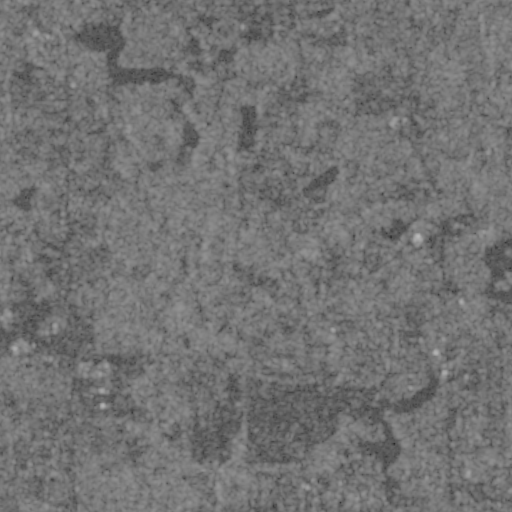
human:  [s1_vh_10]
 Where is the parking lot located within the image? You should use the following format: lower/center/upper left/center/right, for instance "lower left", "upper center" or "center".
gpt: The parking lot is located in the lower right of the image.
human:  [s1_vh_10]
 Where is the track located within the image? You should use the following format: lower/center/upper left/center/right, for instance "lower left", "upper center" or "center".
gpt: The track is located in the lower left of the image.
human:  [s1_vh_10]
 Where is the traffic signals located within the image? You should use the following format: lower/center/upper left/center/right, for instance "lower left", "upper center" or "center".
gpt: The traffic signals is located in the lower right of the image.
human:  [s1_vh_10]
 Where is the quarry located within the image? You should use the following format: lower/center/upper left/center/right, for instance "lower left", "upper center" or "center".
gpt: There is no quarry in the image.

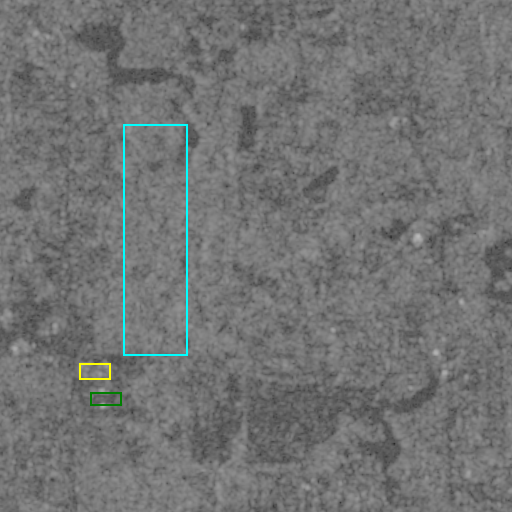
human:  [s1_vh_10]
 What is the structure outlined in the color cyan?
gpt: The structure outlined in cyan is a park.
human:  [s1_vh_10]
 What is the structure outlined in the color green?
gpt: The structure outlined in green is a track.
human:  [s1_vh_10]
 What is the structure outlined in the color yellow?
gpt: The structure outlined in yellow is a building.
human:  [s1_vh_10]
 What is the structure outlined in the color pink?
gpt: There is no pink outline.